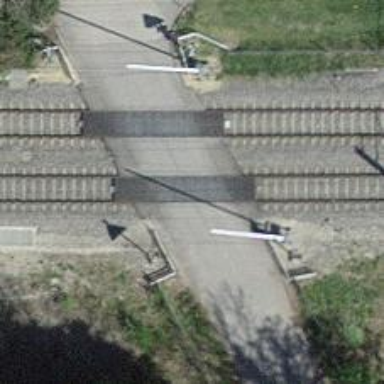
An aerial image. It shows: Single railway track with electrified contact line.